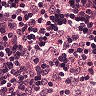
Metastatic tissue present: no